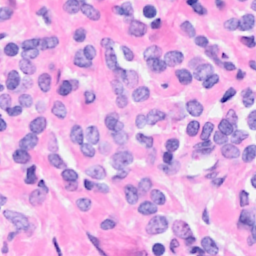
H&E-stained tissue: Breast